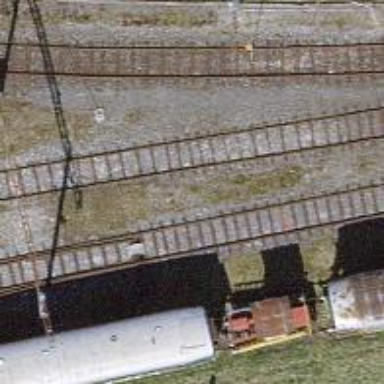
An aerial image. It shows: Railway switch.